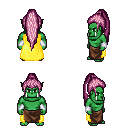
a pixel art fantasy rpg character, male body template, orc, green skin, yellow cape, robe skirt, pink extra-long topknot hairstyle, white cloth bracers, four views (front, back, left, right), 2x2 character sprite sheet, small pixel art, hard edges, no anti-aliasing